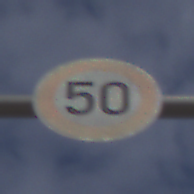
Verkehrszeichen: Geschwindigkeit50
Umgebung: Outdoor, Nature
Tageszeit: Midday
Wetter: PartlyCloudy
Licht: Natural
Jahreszeit: NotSpecified
Kontrast: MediumContrast